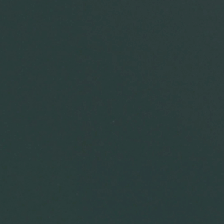
Land cover: lake_pond